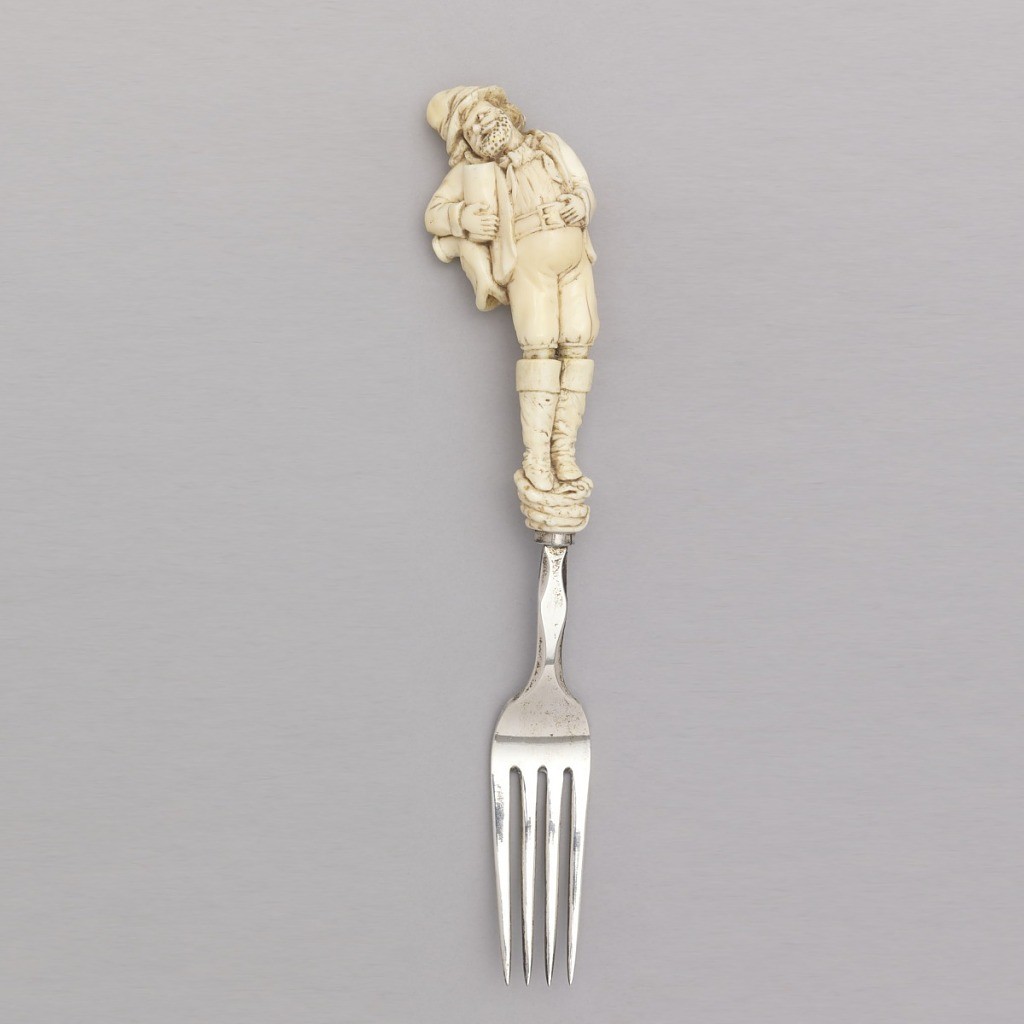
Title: "Tipsy Tavener"
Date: late 18th–mid-19th century
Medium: ivory, later silver-plated metal tines
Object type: fork
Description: Four tine fork with faceted shank. Handle formed as a fully modelled, carved ivory bearded man leaning to his right, clutching a drinking cup close to his side with his right hand and his belly with his left hand, a flask hung over his shoulder. He stands on a coiled serpent.